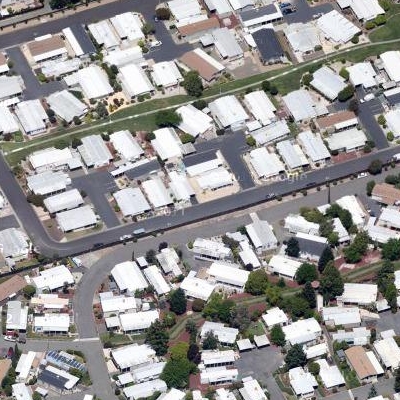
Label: fResident